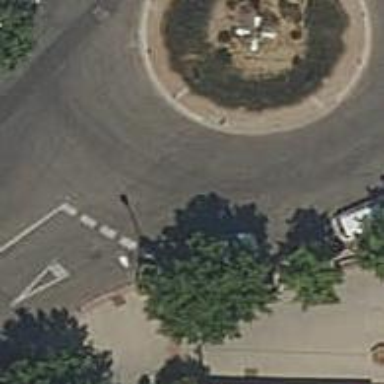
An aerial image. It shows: Residential road with roundabout.